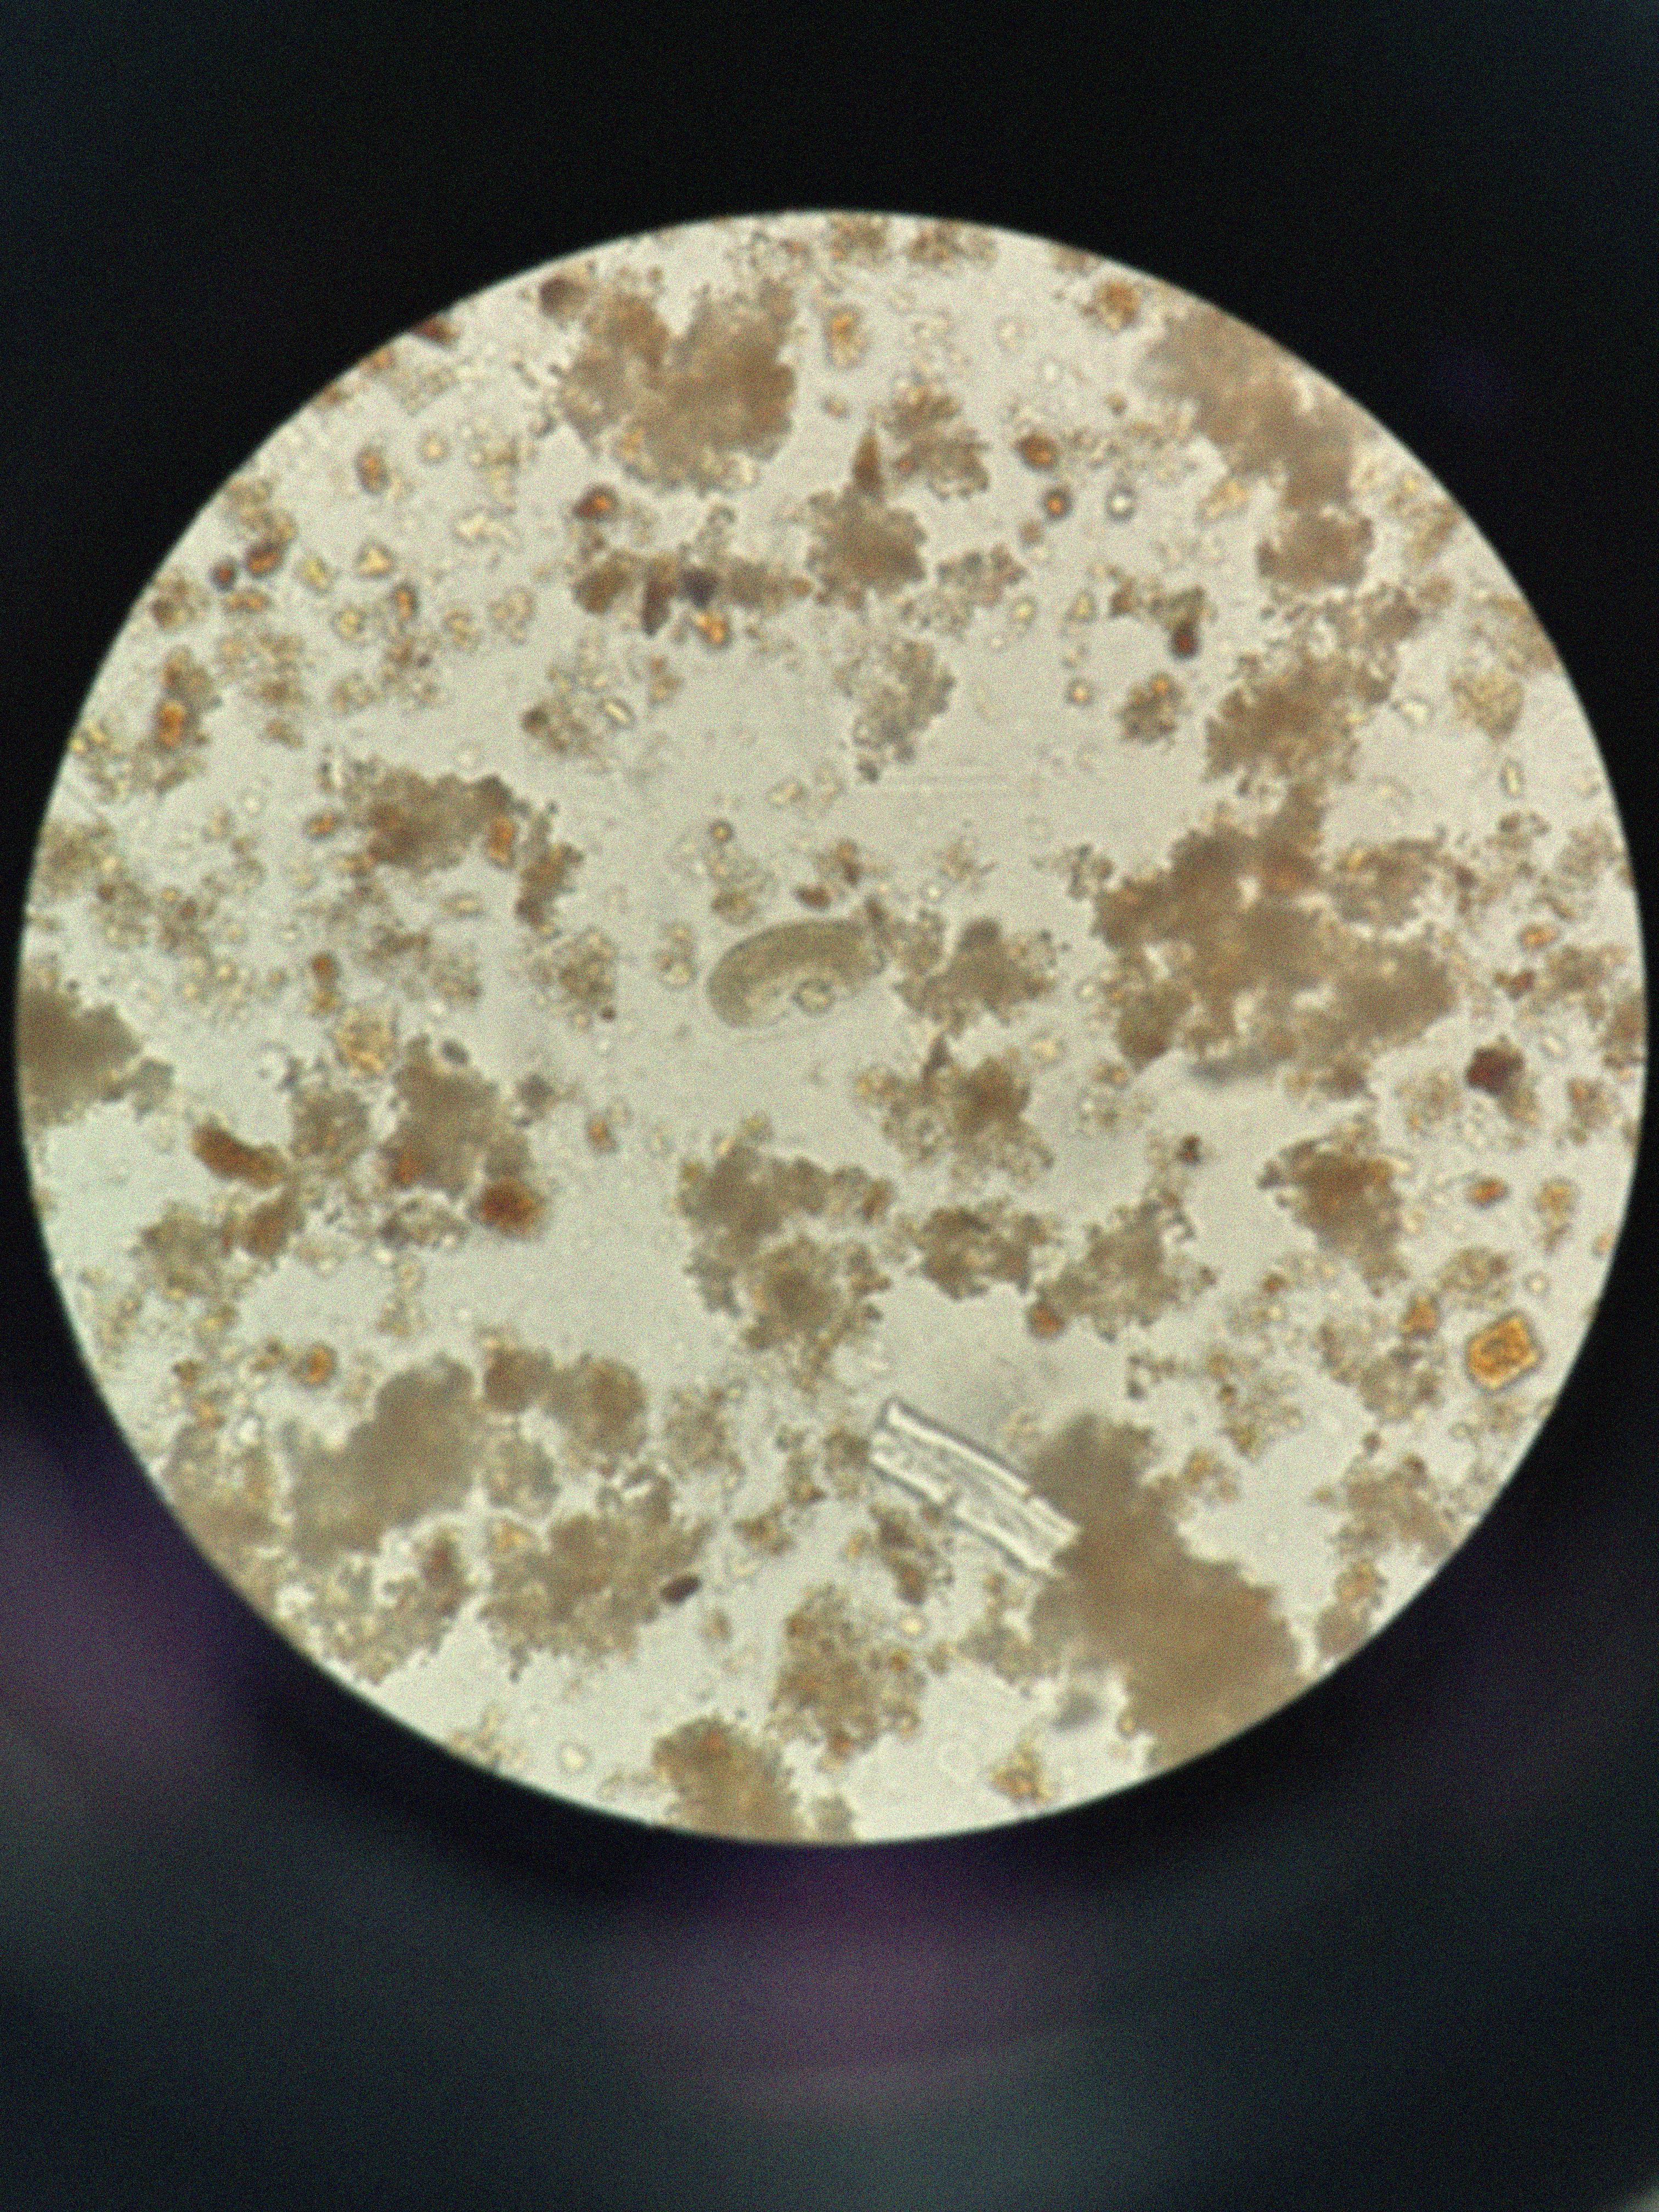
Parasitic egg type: Hookworm egg